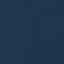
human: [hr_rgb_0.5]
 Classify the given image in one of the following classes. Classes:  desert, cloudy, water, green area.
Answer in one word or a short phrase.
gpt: water